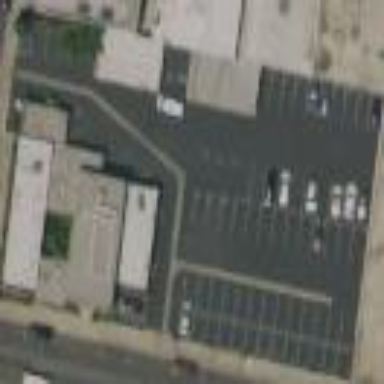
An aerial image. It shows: Parking area with surface.